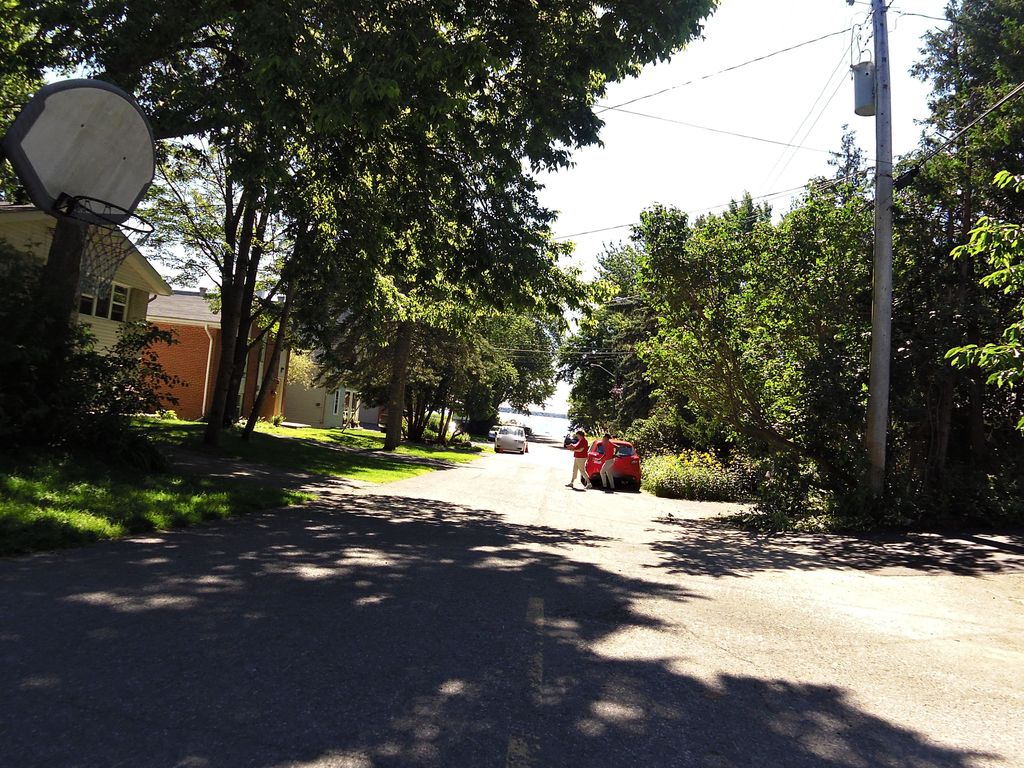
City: ottawa-gatineau